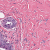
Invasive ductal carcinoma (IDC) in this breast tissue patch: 0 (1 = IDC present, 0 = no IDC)